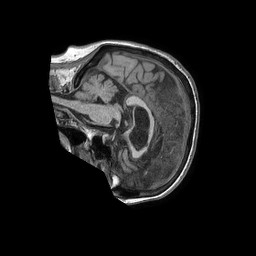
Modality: T1w
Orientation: sagittal
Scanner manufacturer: philips
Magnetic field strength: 1.5 T
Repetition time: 0.007742 s
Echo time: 0.003591 s